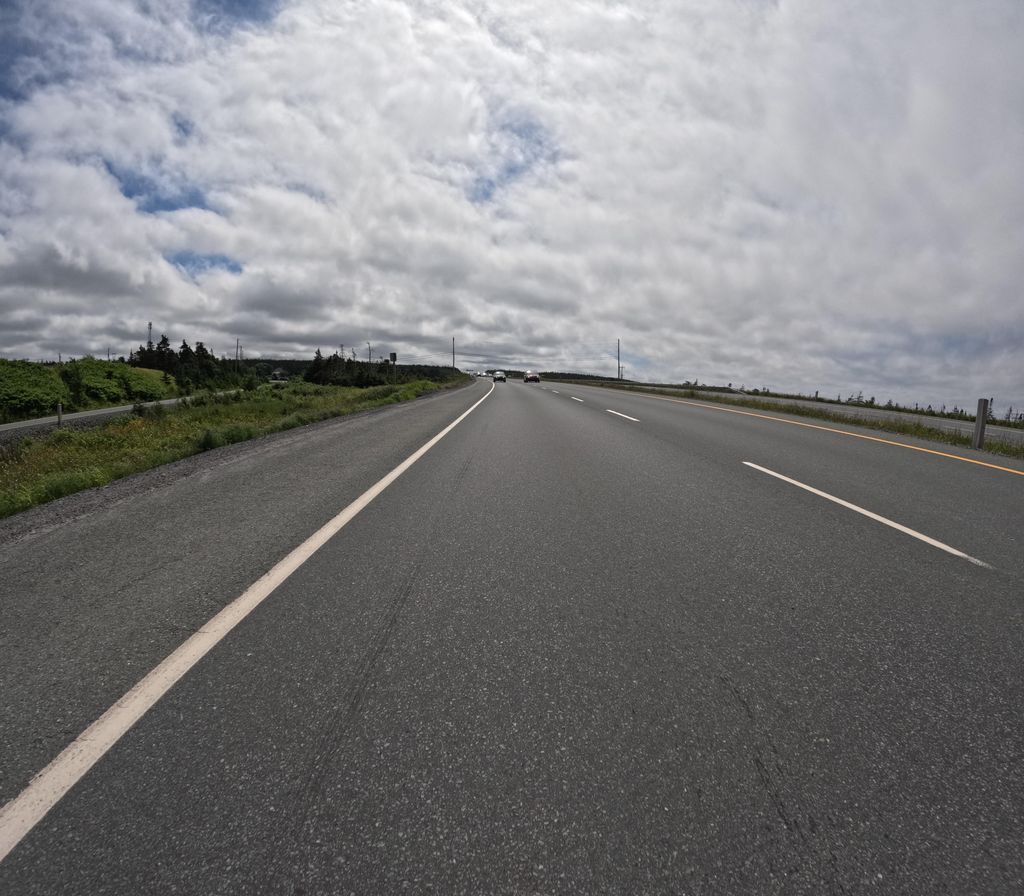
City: st_johns